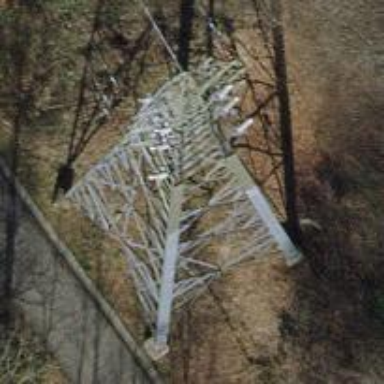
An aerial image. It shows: Power tower.